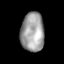
Tissue: prostate
Cell type: T cells
Senescence score: 0.3209
Nuclear area (px): 899
Mean DAPI intensity: 158.474